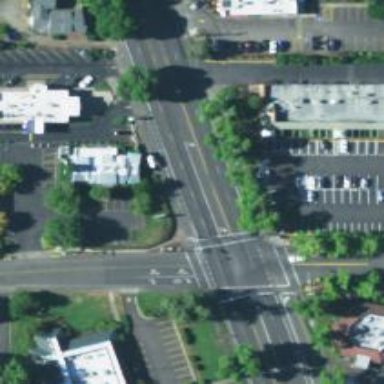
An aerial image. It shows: Solid stop line on the road.